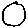
Label: circle